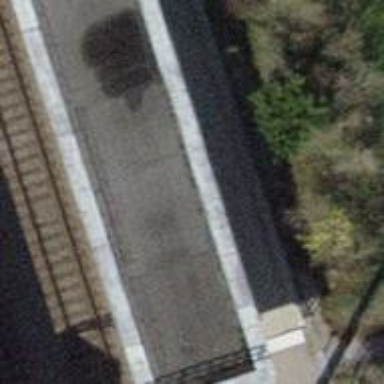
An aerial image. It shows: Set of concrete steps.